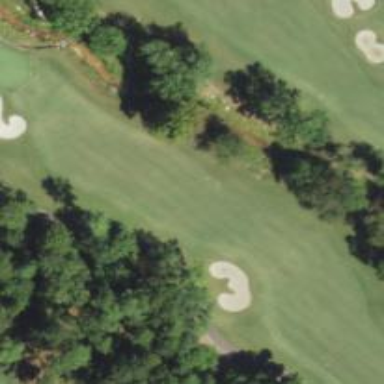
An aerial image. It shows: View of golf hole.